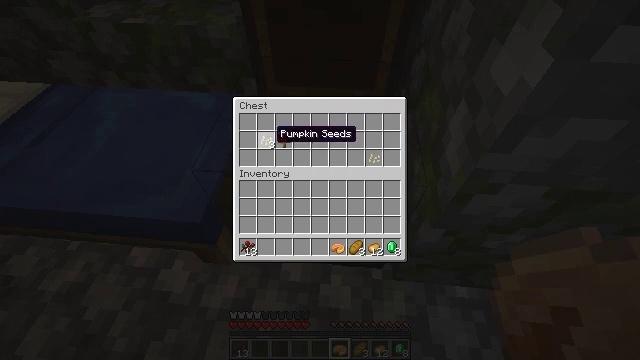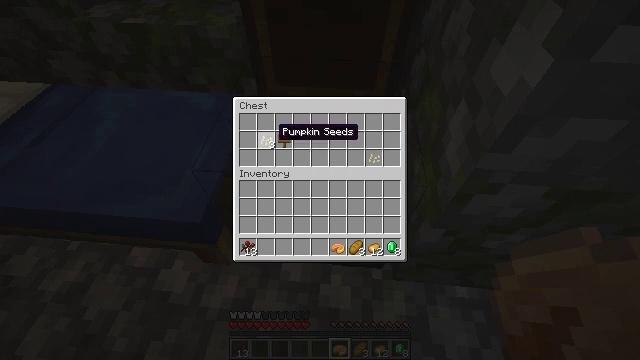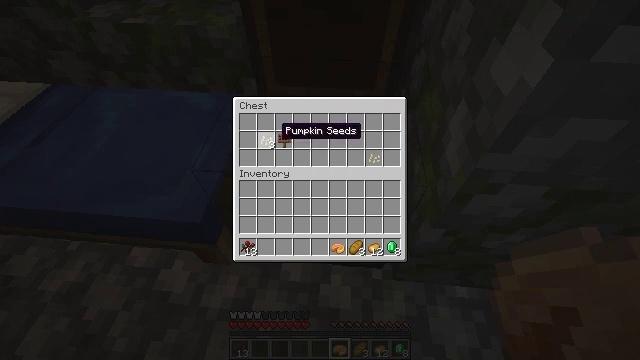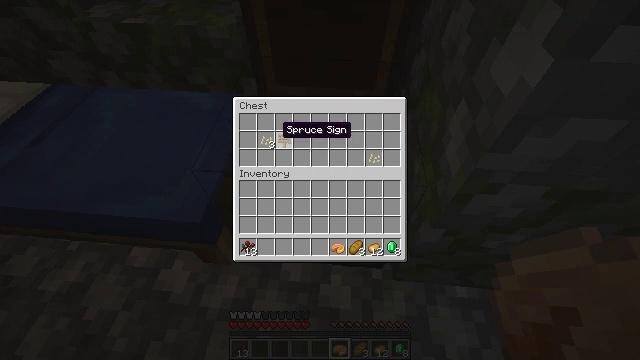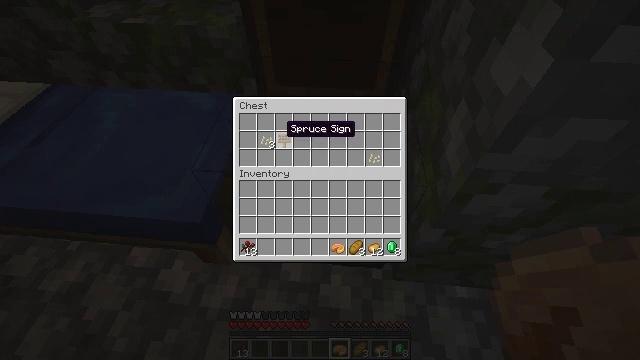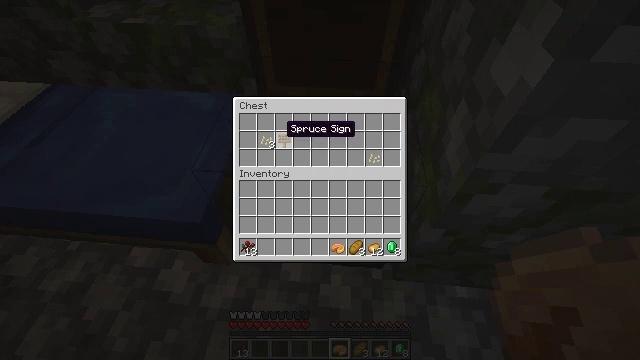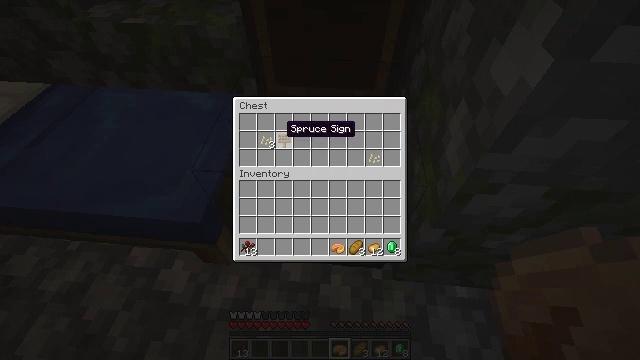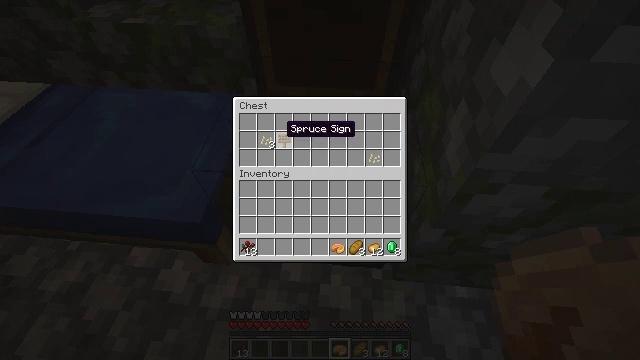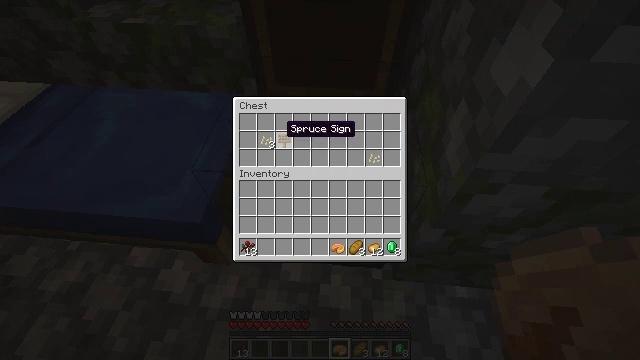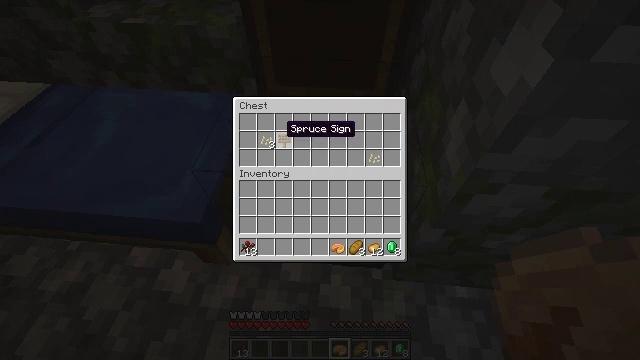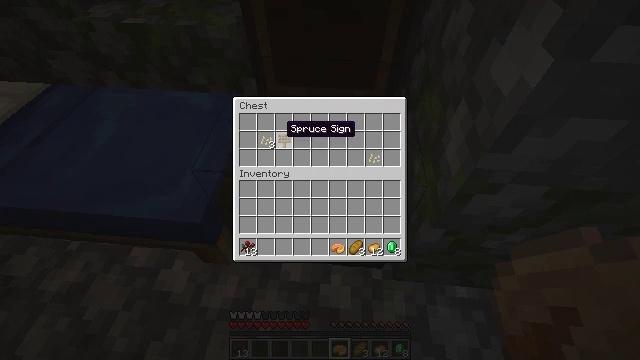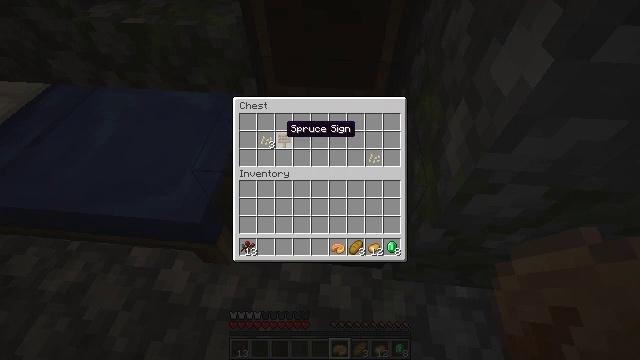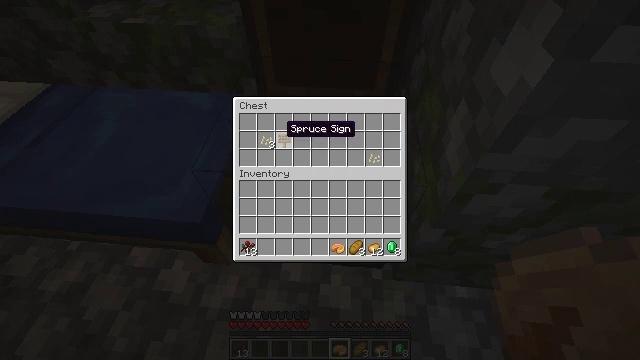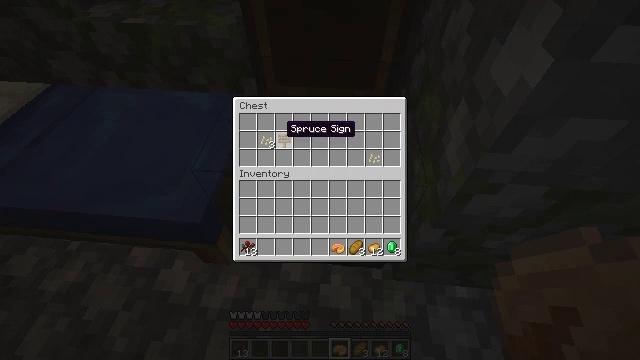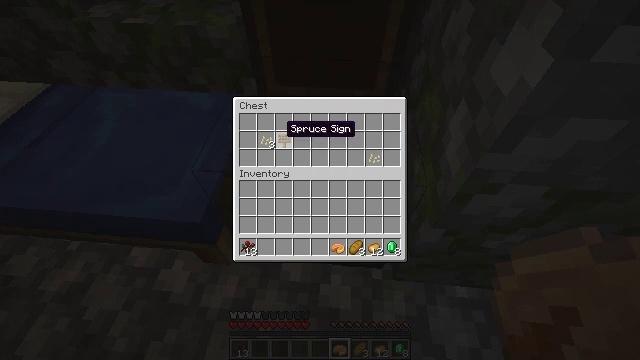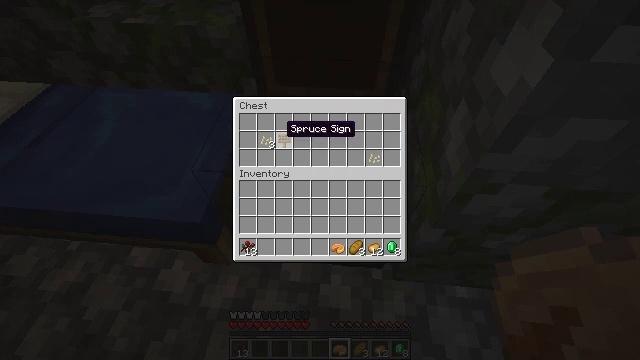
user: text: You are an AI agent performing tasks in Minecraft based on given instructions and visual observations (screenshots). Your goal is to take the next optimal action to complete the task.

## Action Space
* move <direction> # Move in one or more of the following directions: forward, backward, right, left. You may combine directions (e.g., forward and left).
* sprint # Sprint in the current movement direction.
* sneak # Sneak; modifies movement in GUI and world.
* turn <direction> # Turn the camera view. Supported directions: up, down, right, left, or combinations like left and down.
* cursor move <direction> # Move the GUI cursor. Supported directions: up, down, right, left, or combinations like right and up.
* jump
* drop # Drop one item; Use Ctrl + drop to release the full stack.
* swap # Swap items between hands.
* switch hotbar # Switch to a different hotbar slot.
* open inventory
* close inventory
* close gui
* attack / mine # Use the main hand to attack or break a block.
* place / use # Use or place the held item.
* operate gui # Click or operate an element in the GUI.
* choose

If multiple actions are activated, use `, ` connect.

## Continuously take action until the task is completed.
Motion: motion action
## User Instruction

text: Pick up the purple carpet from the ground.
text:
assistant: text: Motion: sneak
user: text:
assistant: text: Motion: sneak
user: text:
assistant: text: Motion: sneak
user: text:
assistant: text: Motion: sneak
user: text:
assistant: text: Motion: sneak
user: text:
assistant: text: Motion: sneak
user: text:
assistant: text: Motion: sneak
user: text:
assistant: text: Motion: sneak
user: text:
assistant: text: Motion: sneak
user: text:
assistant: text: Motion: sneak
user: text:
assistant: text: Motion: sneak
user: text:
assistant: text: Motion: sneak
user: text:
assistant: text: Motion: sneak
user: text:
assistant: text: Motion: sneak
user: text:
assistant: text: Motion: sneak
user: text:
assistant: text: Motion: sneak
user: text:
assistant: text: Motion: sneak
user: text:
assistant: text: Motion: sneak
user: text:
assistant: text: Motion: sneak
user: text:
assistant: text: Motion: sneak
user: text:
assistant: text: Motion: sneak
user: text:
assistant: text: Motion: sneak
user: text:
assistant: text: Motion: sneak
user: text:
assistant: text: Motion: sneak
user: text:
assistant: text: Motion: sneak
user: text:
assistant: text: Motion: sneak
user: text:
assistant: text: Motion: sneak
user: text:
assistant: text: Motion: sneak
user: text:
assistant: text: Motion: sneak
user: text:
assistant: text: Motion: sneak